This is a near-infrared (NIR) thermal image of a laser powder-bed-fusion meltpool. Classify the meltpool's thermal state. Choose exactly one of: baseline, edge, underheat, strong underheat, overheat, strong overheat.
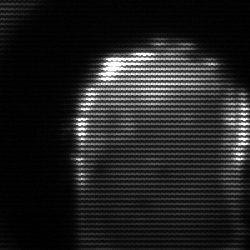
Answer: baseline